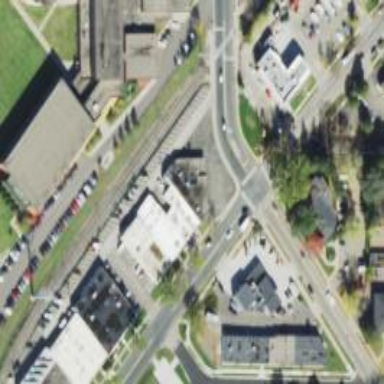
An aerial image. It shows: Crossing road.